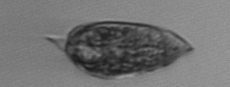
Label: Prorocentrum_micans